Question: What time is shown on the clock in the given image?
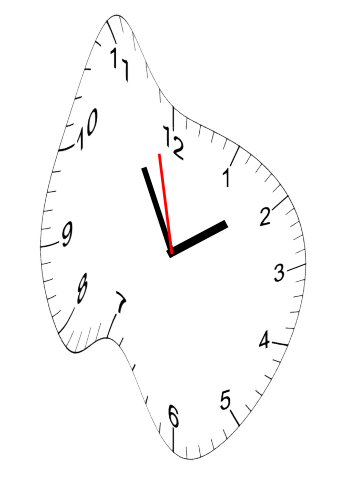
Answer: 01:54:58